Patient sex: M
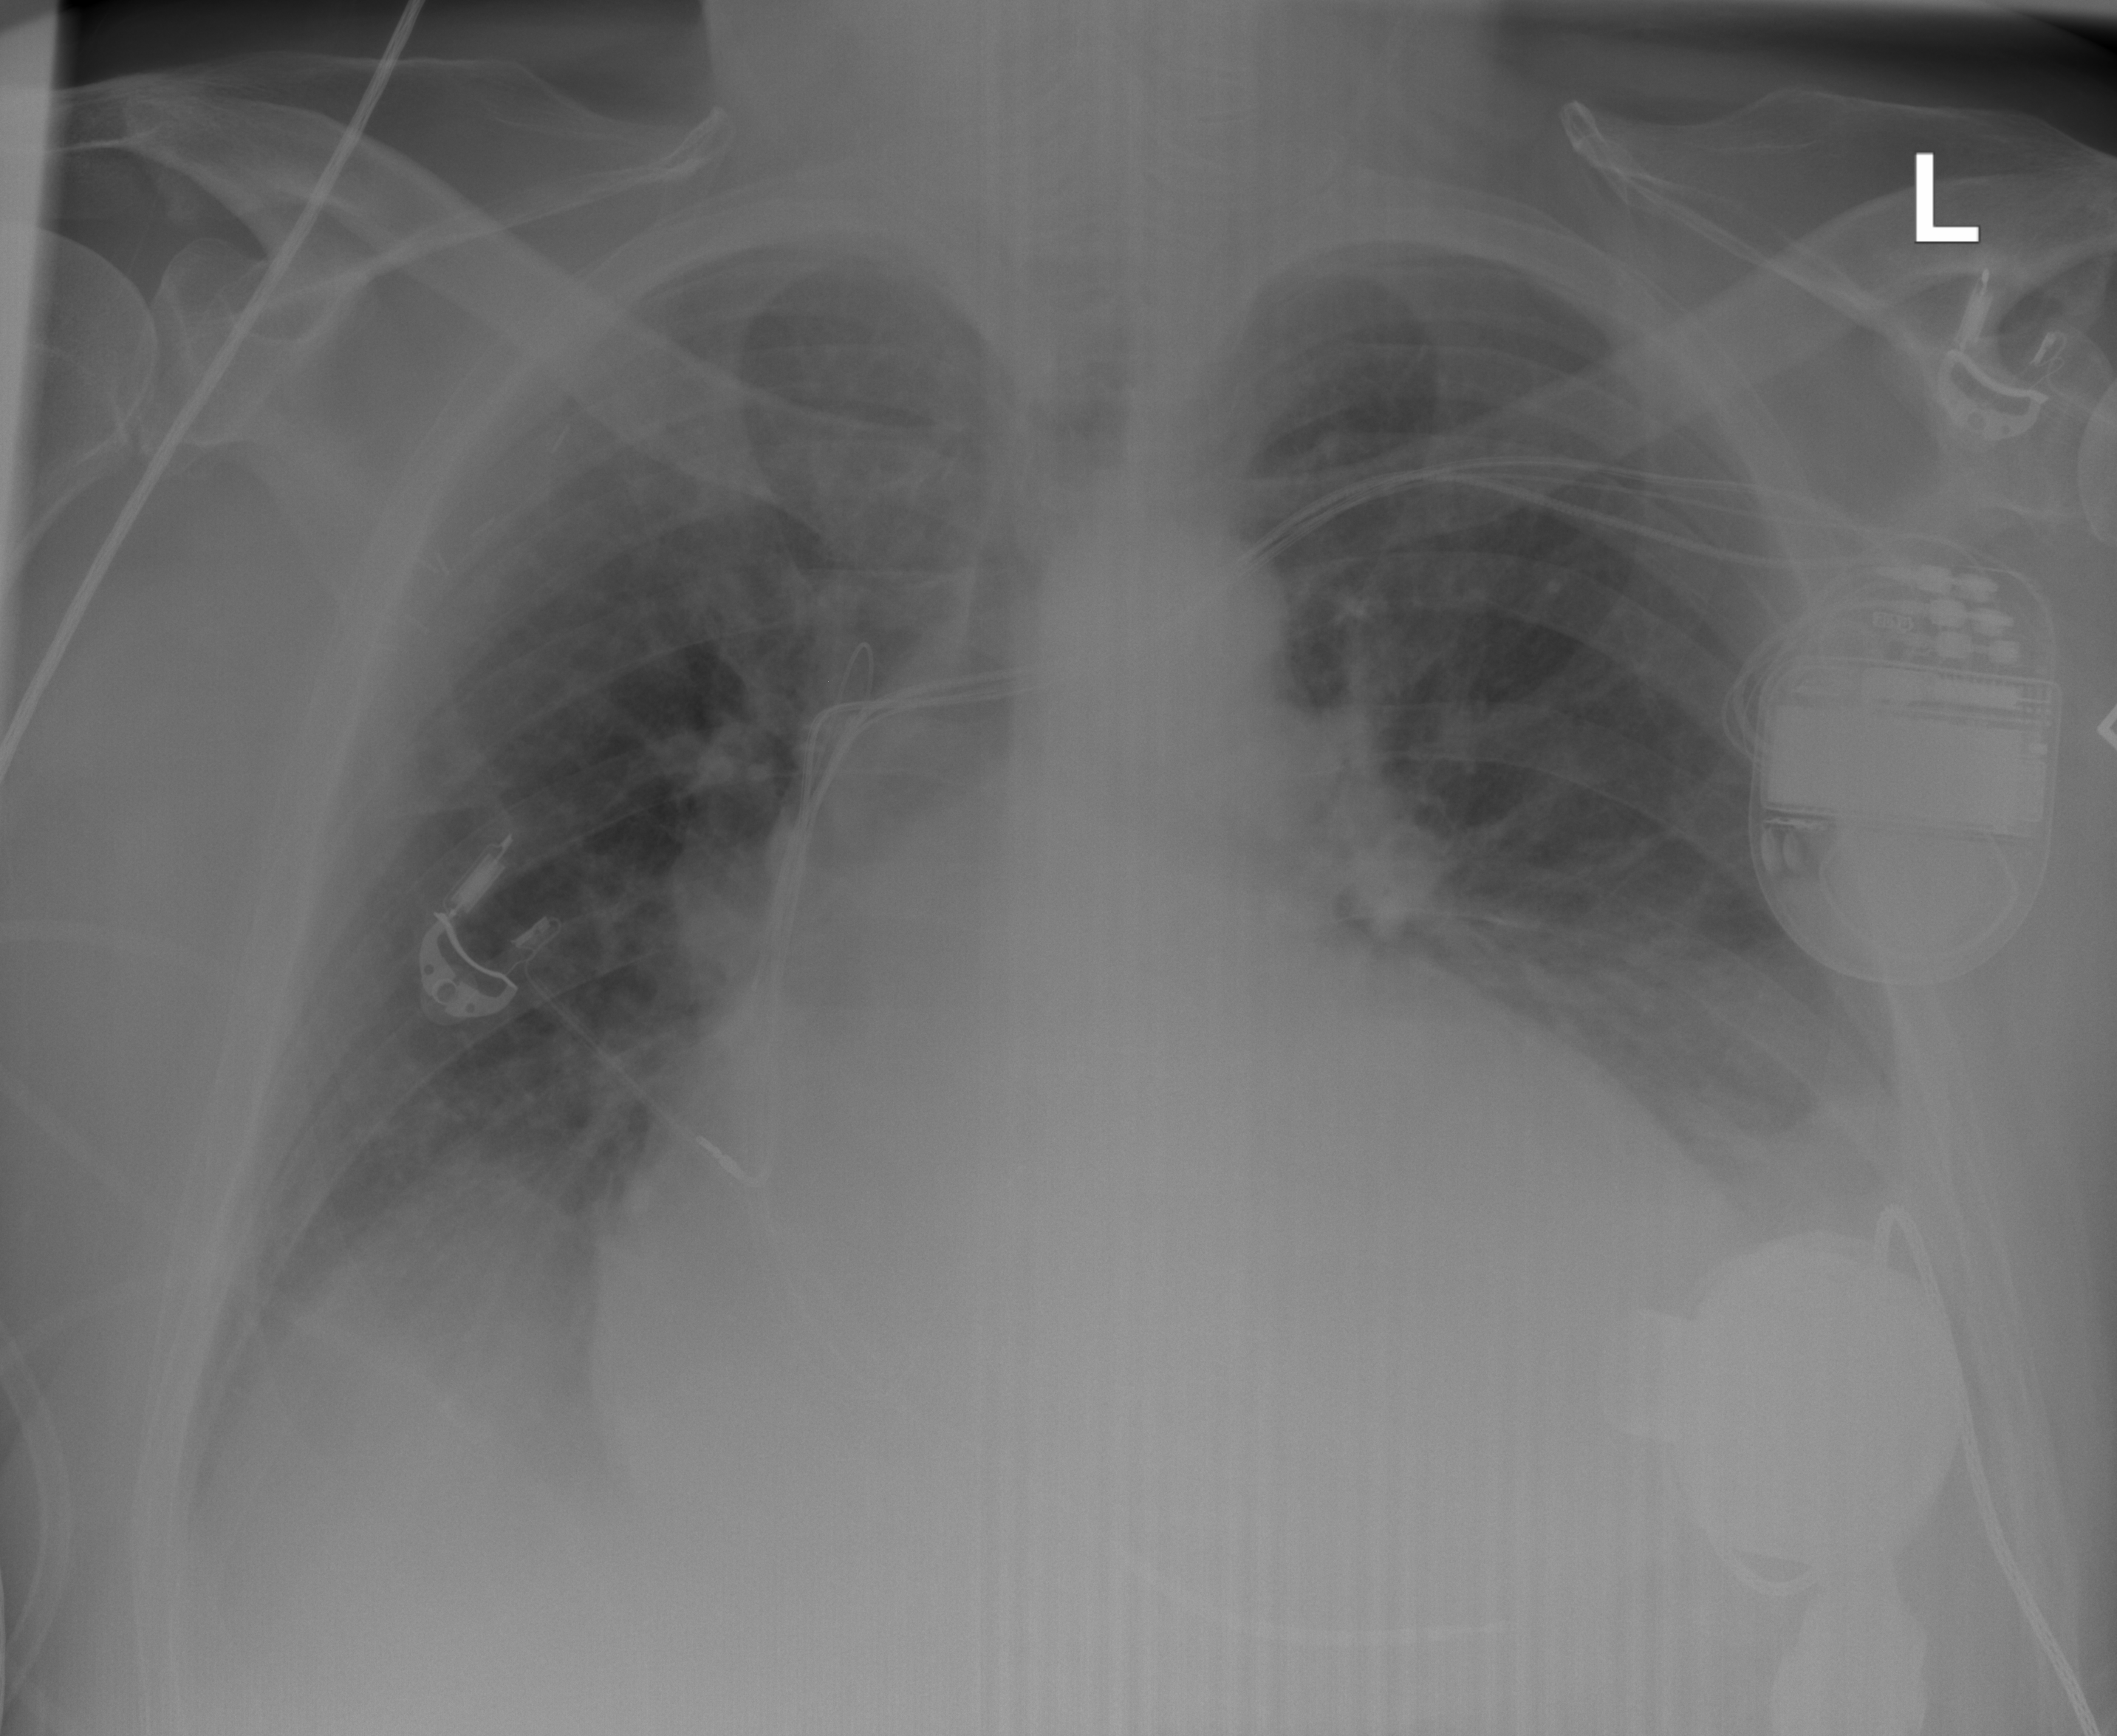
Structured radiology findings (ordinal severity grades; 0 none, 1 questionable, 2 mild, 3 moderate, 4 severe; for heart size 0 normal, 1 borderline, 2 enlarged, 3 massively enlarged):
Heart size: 3
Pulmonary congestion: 2
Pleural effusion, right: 2
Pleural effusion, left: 2
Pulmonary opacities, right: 0
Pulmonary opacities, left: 0
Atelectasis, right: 2
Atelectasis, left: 2